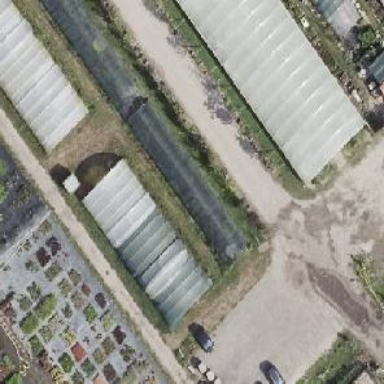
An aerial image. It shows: Greenhouse.